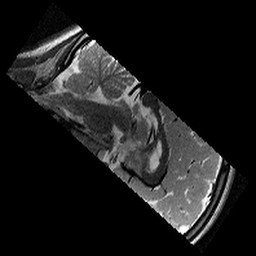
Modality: T2w
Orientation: sagittal
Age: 9
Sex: female
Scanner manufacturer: siemens
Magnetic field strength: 3 T
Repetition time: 9.23 s
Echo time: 0.067 s